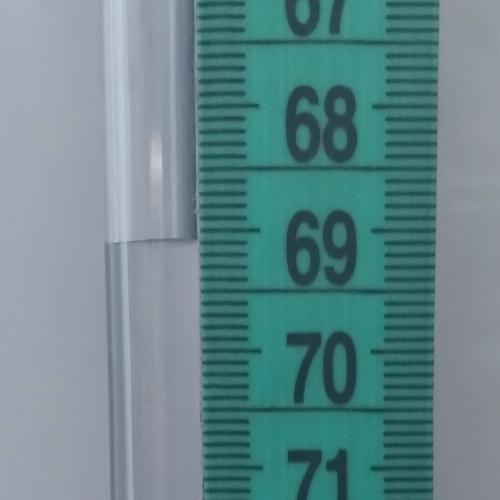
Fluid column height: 69.1 cm